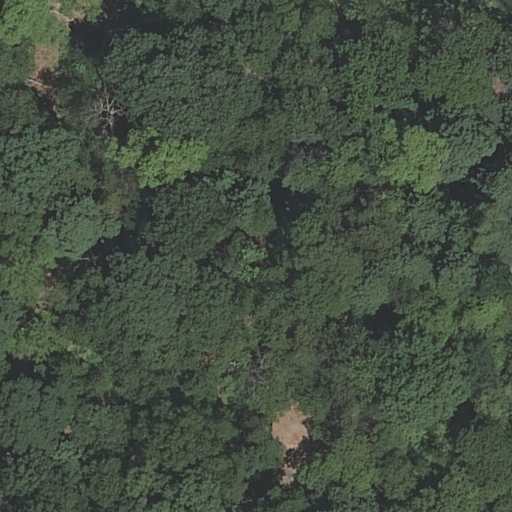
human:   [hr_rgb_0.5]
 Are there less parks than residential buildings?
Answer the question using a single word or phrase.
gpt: no

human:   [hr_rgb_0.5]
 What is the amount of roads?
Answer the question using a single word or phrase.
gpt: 10

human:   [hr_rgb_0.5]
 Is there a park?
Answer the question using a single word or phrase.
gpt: yes

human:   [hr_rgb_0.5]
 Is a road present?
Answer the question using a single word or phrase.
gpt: yes

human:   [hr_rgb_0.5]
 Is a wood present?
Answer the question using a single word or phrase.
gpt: yes

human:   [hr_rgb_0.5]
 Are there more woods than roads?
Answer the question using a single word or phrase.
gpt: no

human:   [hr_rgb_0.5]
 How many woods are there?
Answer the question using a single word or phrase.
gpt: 1

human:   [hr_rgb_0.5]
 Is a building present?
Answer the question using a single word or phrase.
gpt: no

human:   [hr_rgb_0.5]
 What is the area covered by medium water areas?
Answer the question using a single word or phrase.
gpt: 0m2

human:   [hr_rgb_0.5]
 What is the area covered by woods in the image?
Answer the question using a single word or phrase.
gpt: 287m2

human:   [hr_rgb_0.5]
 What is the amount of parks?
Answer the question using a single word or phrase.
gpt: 1

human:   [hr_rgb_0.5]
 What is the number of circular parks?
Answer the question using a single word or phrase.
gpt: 0

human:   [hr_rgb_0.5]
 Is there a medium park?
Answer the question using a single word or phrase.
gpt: no

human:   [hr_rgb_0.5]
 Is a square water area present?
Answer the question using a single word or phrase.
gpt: no

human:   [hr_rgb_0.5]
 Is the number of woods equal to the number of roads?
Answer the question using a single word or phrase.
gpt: no

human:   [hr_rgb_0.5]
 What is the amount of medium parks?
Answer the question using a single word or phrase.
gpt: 0

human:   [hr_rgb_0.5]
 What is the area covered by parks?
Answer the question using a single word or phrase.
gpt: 3615m2

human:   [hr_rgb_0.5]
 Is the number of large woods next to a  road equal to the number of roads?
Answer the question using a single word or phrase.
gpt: no

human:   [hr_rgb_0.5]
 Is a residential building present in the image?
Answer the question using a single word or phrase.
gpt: no

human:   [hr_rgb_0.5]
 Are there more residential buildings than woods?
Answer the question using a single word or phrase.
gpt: no

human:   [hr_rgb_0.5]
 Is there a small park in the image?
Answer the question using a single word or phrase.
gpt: no

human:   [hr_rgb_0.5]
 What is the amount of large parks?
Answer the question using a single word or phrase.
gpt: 1

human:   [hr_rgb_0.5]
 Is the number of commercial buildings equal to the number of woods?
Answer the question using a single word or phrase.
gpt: no

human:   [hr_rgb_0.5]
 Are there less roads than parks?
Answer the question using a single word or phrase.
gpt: no

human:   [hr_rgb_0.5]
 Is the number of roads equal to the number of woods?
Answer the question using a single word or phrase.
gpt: no

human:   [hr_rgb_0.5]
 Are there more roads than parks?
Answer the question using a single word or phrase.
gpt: yes

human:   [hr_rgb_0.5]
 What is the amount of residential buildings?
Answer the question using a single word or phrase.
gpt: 0

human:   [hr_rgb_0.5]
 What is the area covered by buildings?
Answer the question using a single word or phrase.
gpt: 0m2

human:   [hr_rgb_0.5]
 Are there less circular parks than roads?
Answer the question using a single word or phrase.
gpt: yes

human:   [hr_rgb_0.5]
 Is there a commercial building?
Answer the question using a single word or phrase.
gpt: no

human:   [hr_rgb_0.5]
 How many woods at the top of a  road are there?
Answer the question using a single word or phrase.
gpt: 1

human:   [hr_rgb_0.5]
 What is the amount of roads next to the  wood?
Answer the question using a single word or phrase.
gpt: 10

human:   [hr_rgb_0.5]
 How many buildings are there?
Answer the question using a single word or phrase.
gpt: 0

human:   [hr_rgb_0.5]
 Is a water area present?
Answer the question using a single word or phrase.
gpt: no

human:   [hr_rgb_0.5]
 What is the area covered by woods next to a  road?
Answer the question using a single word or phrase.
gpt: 287m2

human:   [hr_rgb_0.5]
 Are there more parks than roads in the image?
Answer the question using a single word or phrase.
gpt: no

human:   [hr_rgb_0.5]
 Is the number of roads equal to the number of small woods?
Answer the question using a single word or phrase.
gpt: no

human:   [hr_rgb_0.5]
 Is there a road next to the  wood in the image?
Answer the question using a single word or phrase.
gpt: yes

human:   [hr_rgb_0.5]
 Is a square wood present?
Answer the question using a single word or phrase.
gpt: no

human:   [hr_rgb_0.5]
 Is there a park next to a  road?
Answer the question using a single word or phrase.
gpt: yes

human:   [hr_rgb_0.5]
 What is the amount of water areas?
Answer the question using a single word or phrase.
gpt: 0

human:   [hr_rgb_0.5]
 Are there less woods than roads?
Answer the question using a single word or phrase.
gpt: yes

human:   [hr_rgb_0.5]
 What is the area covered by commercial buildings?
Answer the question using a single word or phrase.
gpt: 0m2

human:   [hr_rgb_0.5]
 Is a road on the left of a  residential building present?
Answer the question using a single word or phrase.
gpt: no

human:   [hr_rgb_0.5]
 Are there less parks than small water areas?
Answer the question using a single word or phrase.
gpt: no

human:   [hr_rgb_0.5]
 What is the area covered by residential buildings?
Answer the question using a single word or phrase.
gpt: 0m2

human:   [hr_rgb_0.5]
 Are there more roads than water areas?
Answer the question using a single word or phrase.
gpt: yes

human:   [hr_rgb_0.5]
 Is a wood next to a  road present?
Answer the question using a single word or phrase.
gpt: yes

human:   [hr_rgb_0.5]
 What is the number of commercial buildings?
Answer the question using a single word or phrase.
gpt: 0

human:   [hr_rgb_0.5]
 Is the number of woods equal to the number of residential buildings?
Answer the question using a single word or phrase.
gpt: no

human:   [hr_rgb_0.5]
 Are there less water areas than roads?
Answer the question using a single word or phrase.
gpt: yes

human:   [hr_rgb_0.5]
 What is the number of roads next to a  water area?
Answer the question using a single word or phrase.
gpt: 0

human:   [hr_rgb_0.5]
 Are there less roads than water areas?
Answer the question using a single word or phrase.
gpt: no

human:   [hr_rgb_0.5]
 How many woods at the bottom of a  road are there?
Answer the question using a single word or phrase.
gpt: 1

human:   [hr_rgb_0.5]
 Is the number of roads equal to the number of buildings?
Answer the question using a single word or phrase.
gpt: no

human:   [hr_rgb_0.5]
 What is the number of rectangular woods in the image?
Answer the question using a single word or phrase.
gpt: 0

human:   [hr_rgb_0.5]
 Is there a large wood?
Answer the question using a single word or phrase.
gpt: no

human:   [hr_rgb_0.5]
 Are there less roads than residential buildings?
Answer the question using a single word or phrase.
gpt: no

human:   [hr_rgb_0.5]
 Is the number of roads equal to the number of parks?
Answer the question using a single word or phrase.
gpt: no

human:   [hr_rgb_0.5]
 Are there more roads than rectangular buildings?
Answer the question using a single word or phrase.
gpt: yes

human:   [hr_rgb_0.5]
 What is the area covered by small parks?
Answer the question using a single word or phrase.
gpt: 0m2

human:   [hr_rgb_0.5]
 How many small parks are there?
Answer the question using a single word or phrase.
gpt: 0

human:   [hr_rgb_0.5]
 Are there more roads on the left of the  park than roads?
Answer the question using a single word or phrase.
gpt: no

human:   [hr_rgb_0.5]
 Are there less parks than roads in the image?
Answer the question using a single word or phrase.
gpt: yes